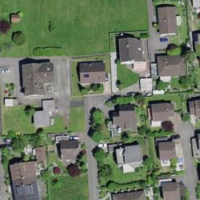
EUNIS habitat code: 55
Species observed at this site:
Stachys sylvatica